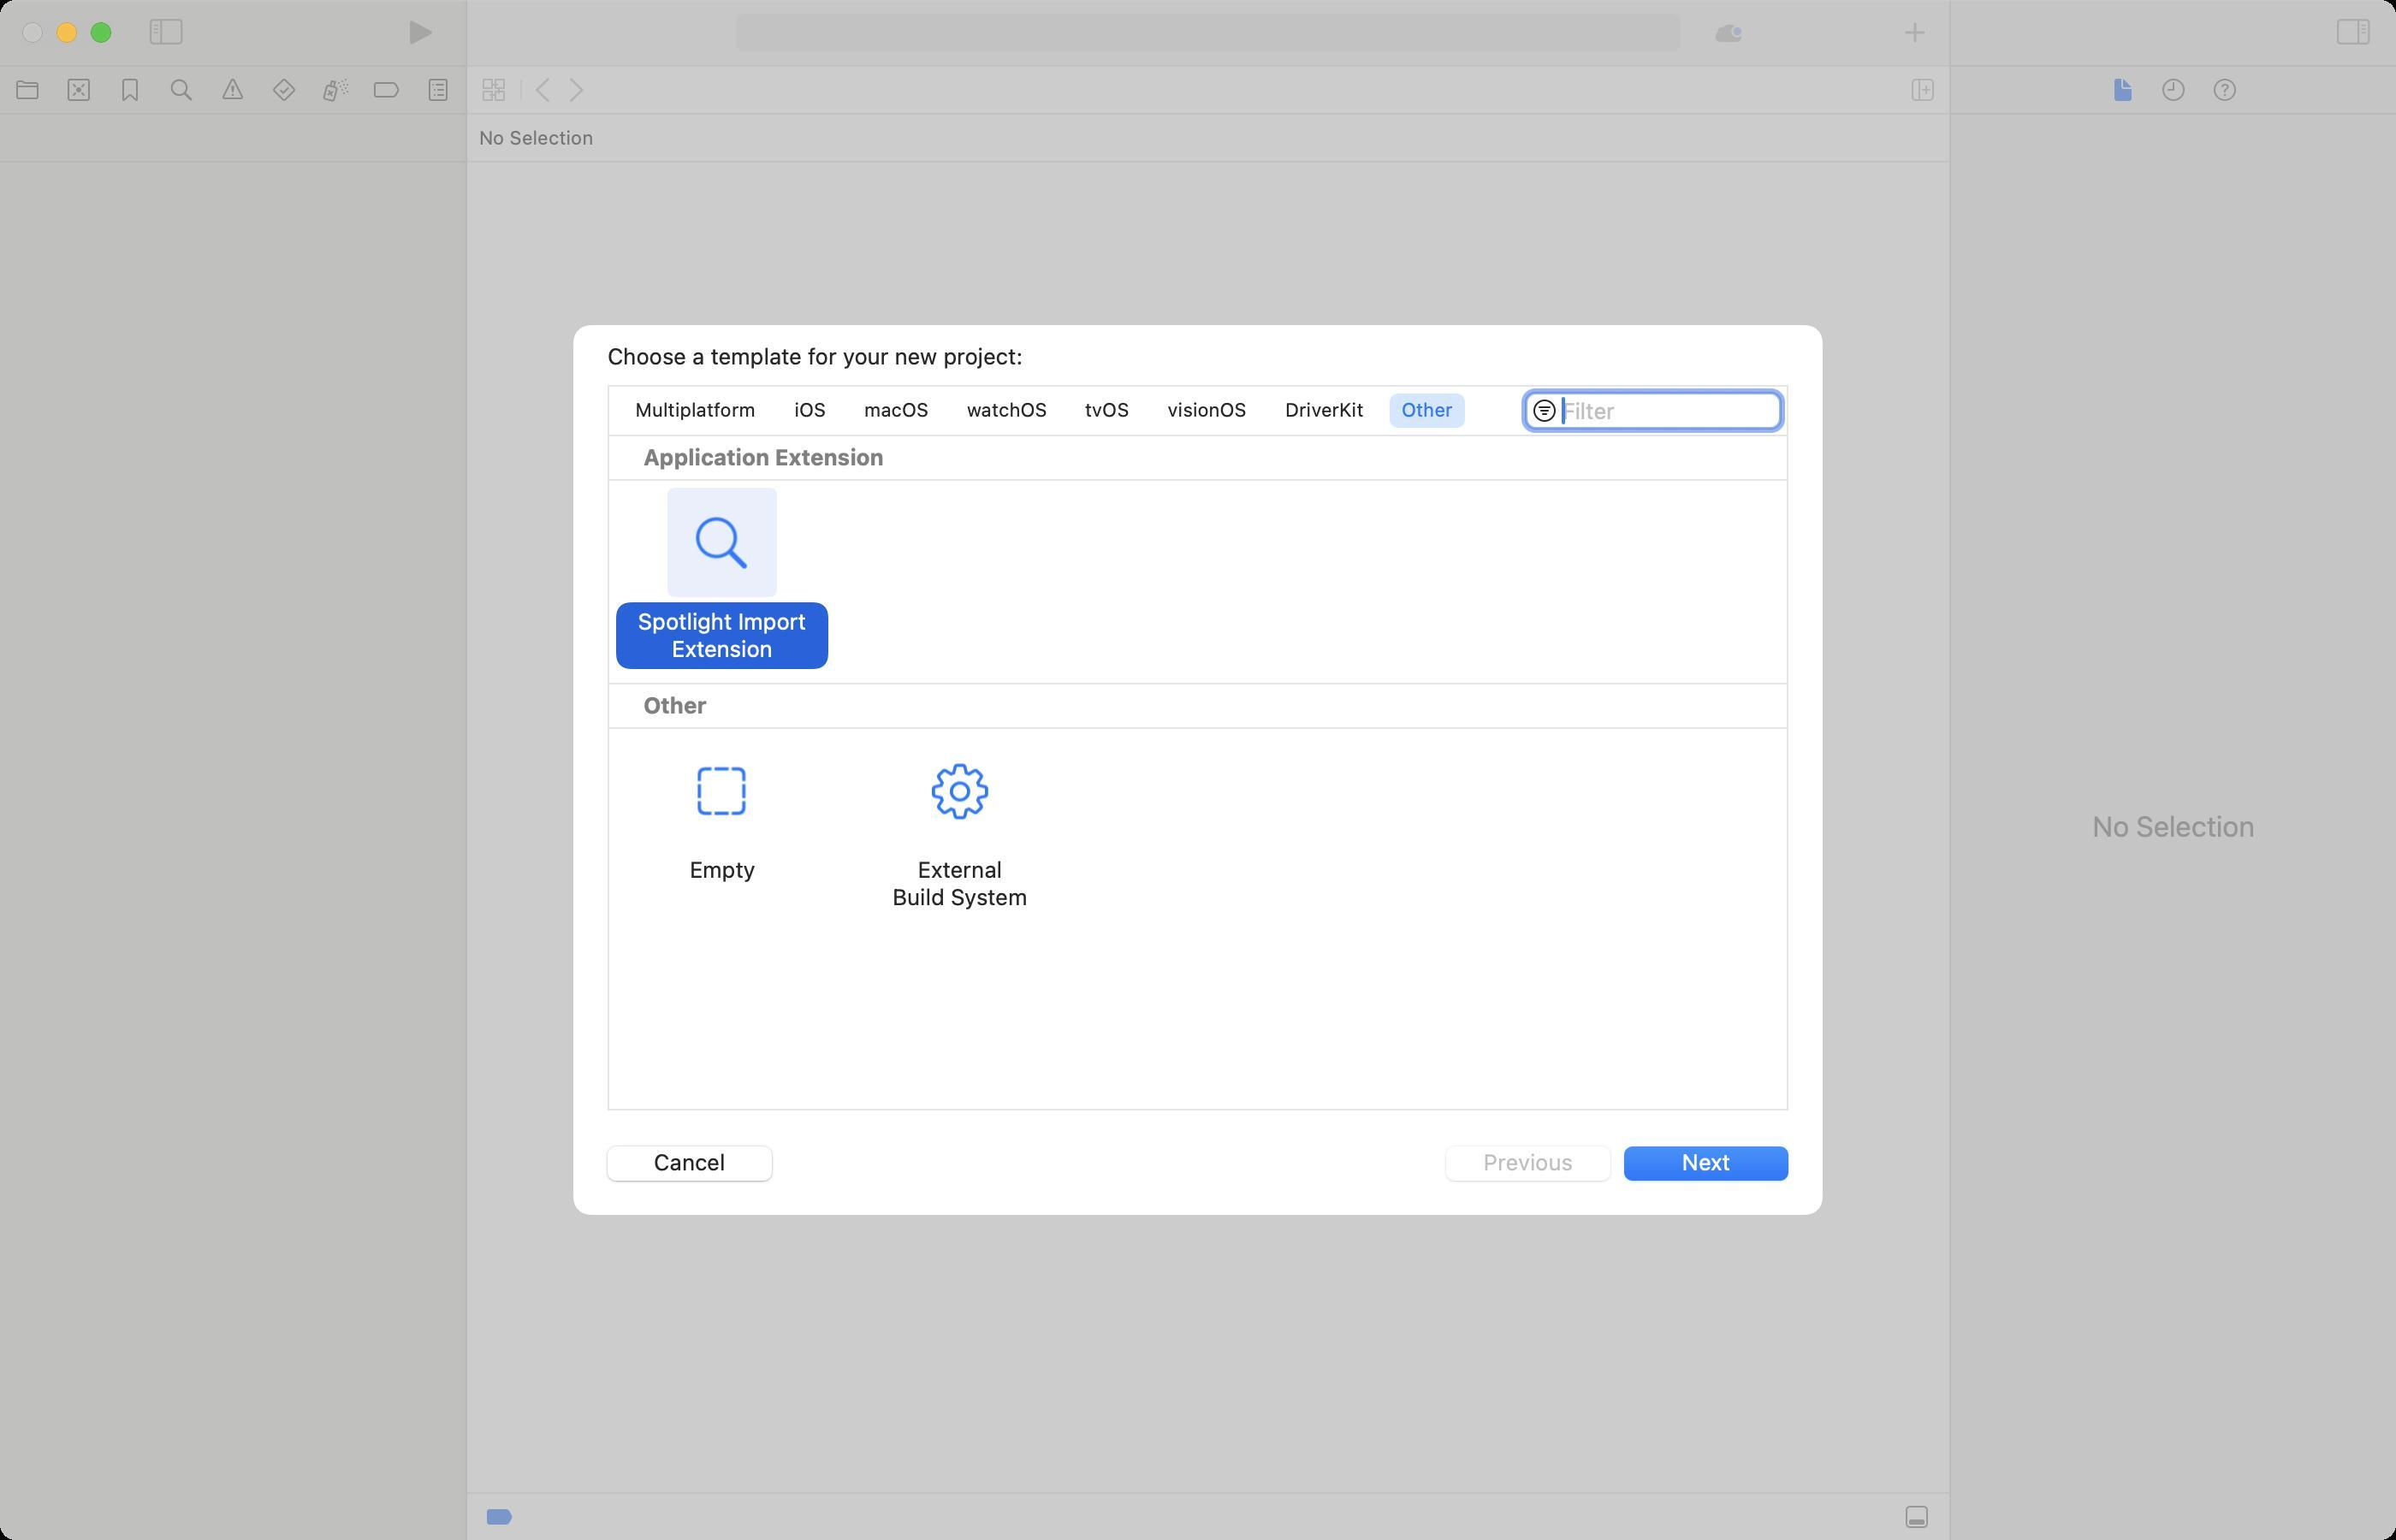
Accessibility tree:
{"name": "", "role": "AXWindow", "description": null, "role_description": "standard window", "value": null, "position": "164.00;127.00", "size": "1400;900", "children": [{"name": null, "role": "AXSplitGroup", "description": null, "role_description": "split group", "value": null, "position": "0.00;0.00", "size": "1400;900", "children": [{"name": null, "role": "AXGroup", "description": "navigator", "role_description": "group", "value": null, "position": "0.00;0.00", "size": "272;900", "children": [{"name": "", "role": "AXRadioButton", "description": "Project", "role_description": "radio button", "value": 0, "position": "1.00;39.00", "size": "30;27", "children": []}, {"name": "", "role": "AXRadioButton", "description": "Source Control", "role_description": "radio button", "value": 0, "position": "31.00;39.00", "size": "30;27", "children": []}, {"name": "", "role": "AXRadioButton", "description": "Bookmarks", "role_description": "radio button", "value": 0, "position": "61.00;39.00", "size": "30;27", "children": []}, {"name": "", "role": "AXRadioButton", "description": "Find", "role_description": "radio button", "value": 0, "position": "91.00;39.00", "size": "30;27", "children": []}, {"name": "", "role": "AXRadioButton", "description": "Issues", "role_description": "radio button", "value": 0, "position": "121.00;39.00", "size": "30;27", "children": []}, {"name": "", "role": "AXRadioButton", "description": "Tests", "role_description": "radio button", "value": 0, "position": "151.00;39.00", "size": "30;27", "children": []}, {"name": "", "role": "AXRadioButton", "description": "Debug", "role_description": "radio button", "value": 0, "position": "181.00;39.00", "size": "30;27", "children": []}, {"name": "", "role": "AXRadioButton", "description": "Breakpoints", "role_description": "radio button", "value": 0, "position": "211.00;39.00", "size": "30;27", "children": []}, {"name": "", "role": "AXRadioButton", "description": "Reports", "role_description": "radio button", "value": 0, "position": "241.00;39.00", "size": "30;27", "children": []}]}, {"name": null, "role": "AXSplitter", "description": null, "role_description": "splitter", "value": 272.0, "position": "272.00;38.00", "size": "1;862", "children": []}, {"name": null, "role": "AXGroup", "description": "editor area", "role_description": "group", "value": null, "position": "273.00;0.00", "size": "866;900", "children": [{"name": null, "role": "AXSplitGroup", "description": null, "role_description": "split group", "value": null, "position": "273.00;0.00", "size": "866;900", "children": [{"name": null, "role": "AXSplitGroup", "description": null, "role_description": "split group", "value": null, "position": "273.00;0.00", "size": "866;900", "children": [{"name": null, "role": "AXGroup", "description": null, "role_description": "group", "value": null, "position": "273.00;0.00", "size": "866;900", "children": [{"name": null, "role": "AXGroup", "description": null, "role_description": "group", "value": null, "position": "273.00;0.00", "size": "866;900", "children": [{"name": null, "role": "AXSplitGroup", "description": null, "role_description": "split group", "value": null, "position": "273.00;0.00", "size": "866;900", "children": [{"name": null, "role": "AXStaticText", "description": null, "role_description": "text", "value": "No Editor", "position": "667.00;473.50", "size": "78;20", "children": []}]}, {"name": null, "role": "AXGroup", "description": "Jump Bar", "role_description": "group", "value": null, "position": "273.00;67.00", "size": "866;28", "children": [{"name": null, "role": "AXPopUpButton", "description": null, "role_description": "pop up button", "value": "No Selection", "position": "273.00;67.00", "size": "88;27", "children": []}]}]}, {"name": null, "role": "AXGroup", "description": "Tab Bar", "role_description": "group", "value": null, "position": "273.00;39.00", "size": "866;28", "children": [{"name": "", "role": "AXButton", "description": "Related Items", "role_description": "button", "value": null, "position": "277.00;39.00", "size": "23;27", "children": []}, {"name": "", "role": "AXButton", "description": "Go Back", "role_description": "button", "value": null, "position": "309.00;39.00", "size": "18;27", "children": []}, {"name": "", "role": "AXButton", "description": "Go Forward", "role_description": "button", "value": null, "position": "327.00;39.00", "size": "18;27", "children": []}, {"name": "", "role": "AXButton", "description": "Add Editor on Right", "role_description": "button", "value": null, "position": "1112.00;39.00", "size": "23;27", "children": []}]}]}]}, {"name": null, "role": "AXGroup", "description": "debug bar", "role_description": "group", "value": null, "position": "273.00;873.00", "size": "866;27", "children": [{"name": "", "role": "AXCheckBox", "description": "Breakpoints", "role_description": "toggle button", "value": 1, "position": "277.00;873.00", "size": "30;27", "children": []}, {"name": "", "role": "AXButton", "description": "show debug area", "role_description": "button", "value": null, "position": "1105.00;873.00", "size": "30;27", "children": []}]}]}]}, {"name": null, "role": "AXSplitter", "description": null, "role_description": "splitter", "value": 866.0, "position": "1139.00;38.00", "size": "1;862", "children": []}, {"name": null, "role": "AXGroup", "description": "inspector", "role_description": "group", "value": null, "position": "1140.00;0.00", "size": "260;900", "children": [{"name": null, "role": "AXStaticText", "description": null, "role_description": "text", "value": "No Selection", "position": "1218.50;473.00", "size": "103;20", "children": []}, {"name": "", "role": "AXRadioButton", "description": "File Inspector", "role_description": "radio button", "value": 1, "position": "1225.00;39.00", "size": "30;27", "children": []}, {"name": "", "role": "AXRadioButton", "description": "History Inspector", "role_description": "radio button", "value": 0, "position": "1255.00;39.00", "size": "30;27", "children": []}, {"name": "", "role": "AXRadioButton", "description": "Quick Help Inspector", "role_description": "radio button", "value": 0, "position": "1285.00;39.00", "size": "30;27", "children": []}]}]}, {"name": null, "role": "AXToolbar", "description": null, "role_description": "toolbar", "value": null, "position": "0.00;0.00", "size": "1400;38", "children": [{"name": null, "role": "AXButton", "description": "Hide Navigator", "role_description": "button", "value": null, "position": "76.00;0.00", "size": "42;38", "children": []}, {"name": null, "role": "AXGroup", "description": null, "role_description": "group", "value": null, "position": "176.00;0.00", "size": "92;38", "children": [{"name": "Run", "role": "AXButton", "description": null, "role_description": "button", "value": null, "position": "225.00;7.00", "size": "40;25", "children": []}]}, {"name": null, "role": "AXGroup", "description": null, "role_description": "group", "value": null, "position": "426.00;0.00", "size": "560;38", "children": [{"name": null, "role": "AXGroup", "description": "Activity View", "role_description": "group", "value": null, "position": "430.00;8.00", "size": "552;22", "children": [{"name": null, "role": "AXStaticText", "description": null, "role_description": "text", "value": " ", "position": "970.00;12.00", "size": "8;14", "children": []}]}]}, {"name": null, "role": "AXButton", "description": "Notices", "role_description": "button", "value": null, "position": "995.00;0.00", "size": "30;38", "children": []}, {"name": null, "role": "AXButton", "description": "Library", "role_description": "button", "value": null, "position": "1103.00;0.00", "size": "32;38", "children": []}, {"name": null, "role": "AXButton", "description": "Hide Inspector", "role_description": "button", "value": null, "position": "1354.00;0.00", "size": "42;38", "children": []}]}, {"name": null, "role": "AXButton", "description": null, "role_description": "close button", "value": null, "position": "12.00;11.00", "size": "14;16", "children": []}, {"name": null, "role": "AXButton", "description": null, "role_description": "zoom button", "value": null, "position": "52.00;11.00", "size": "14;16", "children": [{"name": null, "role": "AXGroup", "description": null, "role_description": "group", "value": null, "position": "52.00;11.00", "size": "14;16", "children": [{"name": null, "role": "AXGroup", "description": null, "role_description": "group", "value": null, "position": "52.00;11.00", "size": "14;16", "children": []}]}]}, {"name": null, "role": "AXButton", "description": null, "role_description": "minimize button", "value": null, "position": "32.00;11.00", "size": "14;16", "children": []}, {"name": null, "role": "AXSheet", "description": null, "role_description": "sheet", "value": null, "position": "335.00;190.00", "size": "730;520", "children": [{"name": null, "role": "AXStaticText", "description": null, "role_description": "text", "value": "Choose a template for your new project:", "position": "353.00;200.00", "size": "694;17", "children": []}, {"name": "Cancel", "role": "AXButton", "description": null, "role_description": "button", "value": null, "position": "348.00;665.00", "size": "110;32", "children": []}, {"name": "Previous", "role": "AXButton", "description": null, "role_description": "button", "value": null, "position": "838.00;665.00", "size": "110;32", "children": []}, {"name": "Next", "role": "AXButton", "description": null, "role_description": "button", "value": null, "position": "942.00;665.00", "size": "110;32", "children": []}, {"name": null, "role": "AXGroup", "description": null, "role_description": "group", "value": null, "position": "356.00;226.00", "size": "688;422", "children": [{"name": null, "role": "AXScrollArea", "description": null, "role_description": "scroll area", "value": null, "position": "356.00;255.00", "size": "688;393", "children": [{"name": null, "role": "AXList", "description": "template chooser", "role_description": "collection", "value": null, "position": "356.00;254.00", "size": "688;394", "children": [{"name": null, "role": "AXList", "description": "Application Extension", "role_description": "section", "value": null, "position": "356.00;254.00", "size": "688;141", "children": [{"name": null, "role": "AXStaticText", "description": "Application Extension", "role_description": "text", "value": null, "position": "356.00;254.00", "size": "688;27", "children": []}, {"name": null, "role": "AXGroup", "description": "Spotlight Import Extension", "role_description": "group", "value": null, "position": "360.00;285.00", "size": "124;110", "children": [{"name": null, "role": "AXImage", "description": "", "role_description": "image", "value": null, "position": "403.25;298.25", "size": "38;37", "children": []}]}]}, {"name": null, "role": "AXList", "description": "Other", "role_description": "section", "value": null, "position": "356.00;399.00", "size": "688;141", "children": [{"name": null, "role": "AXStaticText", "description": "Other", "role_description": "text", "value": null, "position": "356.00;399.00", "size": "688;27", "children": []}, {"name": null, "role": "AXGroup", "description": "Empty", "role_description": "group", "value": null, "position": "360.00;430.00", "size": "124;110", "children": [{"name": null, "role": "AXImage", "description": "", "role_description": "image", "value": null, "position": "403.75;444.25", "size": "37;35", "children": []}]}, {"name": null, "role": "AXGroup", "description": "External Build System", "role_description": "group", "value": null, "position": "499.00;430.00", "size": "124;110", "children": [{"name": null, "role": "AXImage", "description": "", "role_description": "image", "value": null, "position": "541.50;442.75", "size": "39;39", "children": []}]}]}]}, {"name": null, "role": "AXScrollBar", "description": null, "role_description": "scroll bar", "value": 0.006578947368421052, "position": "1028.00;255.00", "size": "16;393", "children": []}]}, {"name": null, "role": "AXTextField", "description": "template filter field", "role_description": "search text field", "value": "", "position": "891.00;229.00", "size": "150;22", "children": [{"name": "toggle_filter", "role": "AXButton", "description": "search", "role_description": "button", "value": null, "position": "891.00;229.00", "size": "15;22", "children": []}]}, {"name": null, "role": "AXRadioGroup", "description": "Platform", "role_description": "radio group", "value": null, "position": "364.00;229.00", "size": "492;22", "children": [{"name": "Multiplatform", "role": "AXRadioButton", "description": null, "role_description": "radio button", "value": 0, "position": "364.00;230.00", "size": "85;20", "children": []}, {"name": "iOS", "role": "AXRadioButton", "description": null, "role_description": "radio button", "value": 0, "position": "457.00;230.00", "size": "33;20", "children": []}, {"name": "macOS", "role": "AXRadioButton", "description": null, "role_description": "radio button", "value": 0, "position": "498.00;230.00", "size": "52;20", "children": []}, {"name": "watchOS", "role": "AXRadioButton", "description": null, "role_description": "radio button", "value": 0, "position": "558.00;230.00", "size": "61;20", "children": []}, {"name": "tvOS", "role": "AXRadioButton", "description": null, "role_description": "radio button", "value": 0, "position": "627.00;230.00", "size": "40;20", "children": []}, {"name": "visionOS", "role": "AXRadioButton", "description": null, "role_description": "radio button", "value": 0, "position": "675.00;230.00", "size": "61;20", "children": []}, {"name": "DriverKit", "role": "AXRadioButton", "description": null, "role_description": "radio button", "value": 0, "position": "744.00;230.00", "size": "60;20", "children": []}, {"name": "Other", "role": "AXRadioButton", "description": null, "role_description": "radio button", "value": 1, "position": "812.00;230.00", "size": "44;20", "children": []}]}]}]}]}